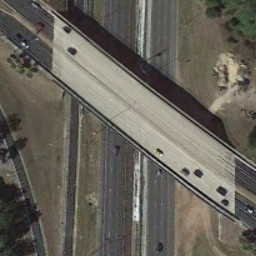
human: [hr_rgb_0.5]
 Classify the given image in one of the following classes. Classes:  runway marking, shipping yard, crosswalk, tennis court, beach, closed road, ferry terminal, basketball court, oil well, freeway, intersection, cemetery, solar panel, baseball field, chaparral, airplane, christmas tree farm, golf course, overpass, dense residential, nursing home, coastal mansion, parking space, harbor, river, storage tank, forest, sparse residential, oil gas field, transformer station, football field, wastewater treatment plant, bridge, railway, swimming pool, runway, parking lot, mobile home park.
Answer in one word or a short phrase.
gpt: overpass